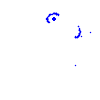
Particle: proton